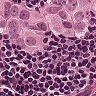
Metastatic tissue present: yes